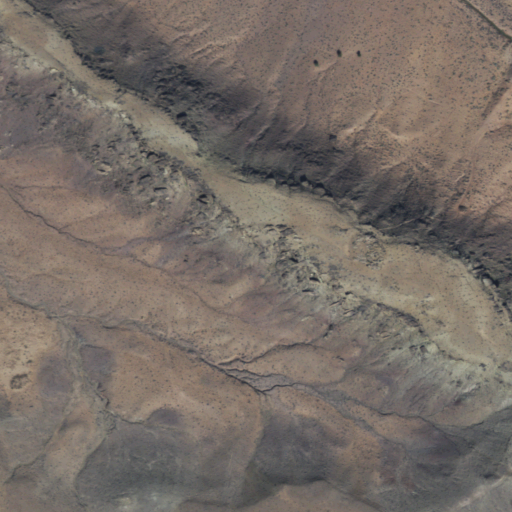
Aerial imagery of ridge(s) in Arizona named Gray Ridge containing shrub and grassland